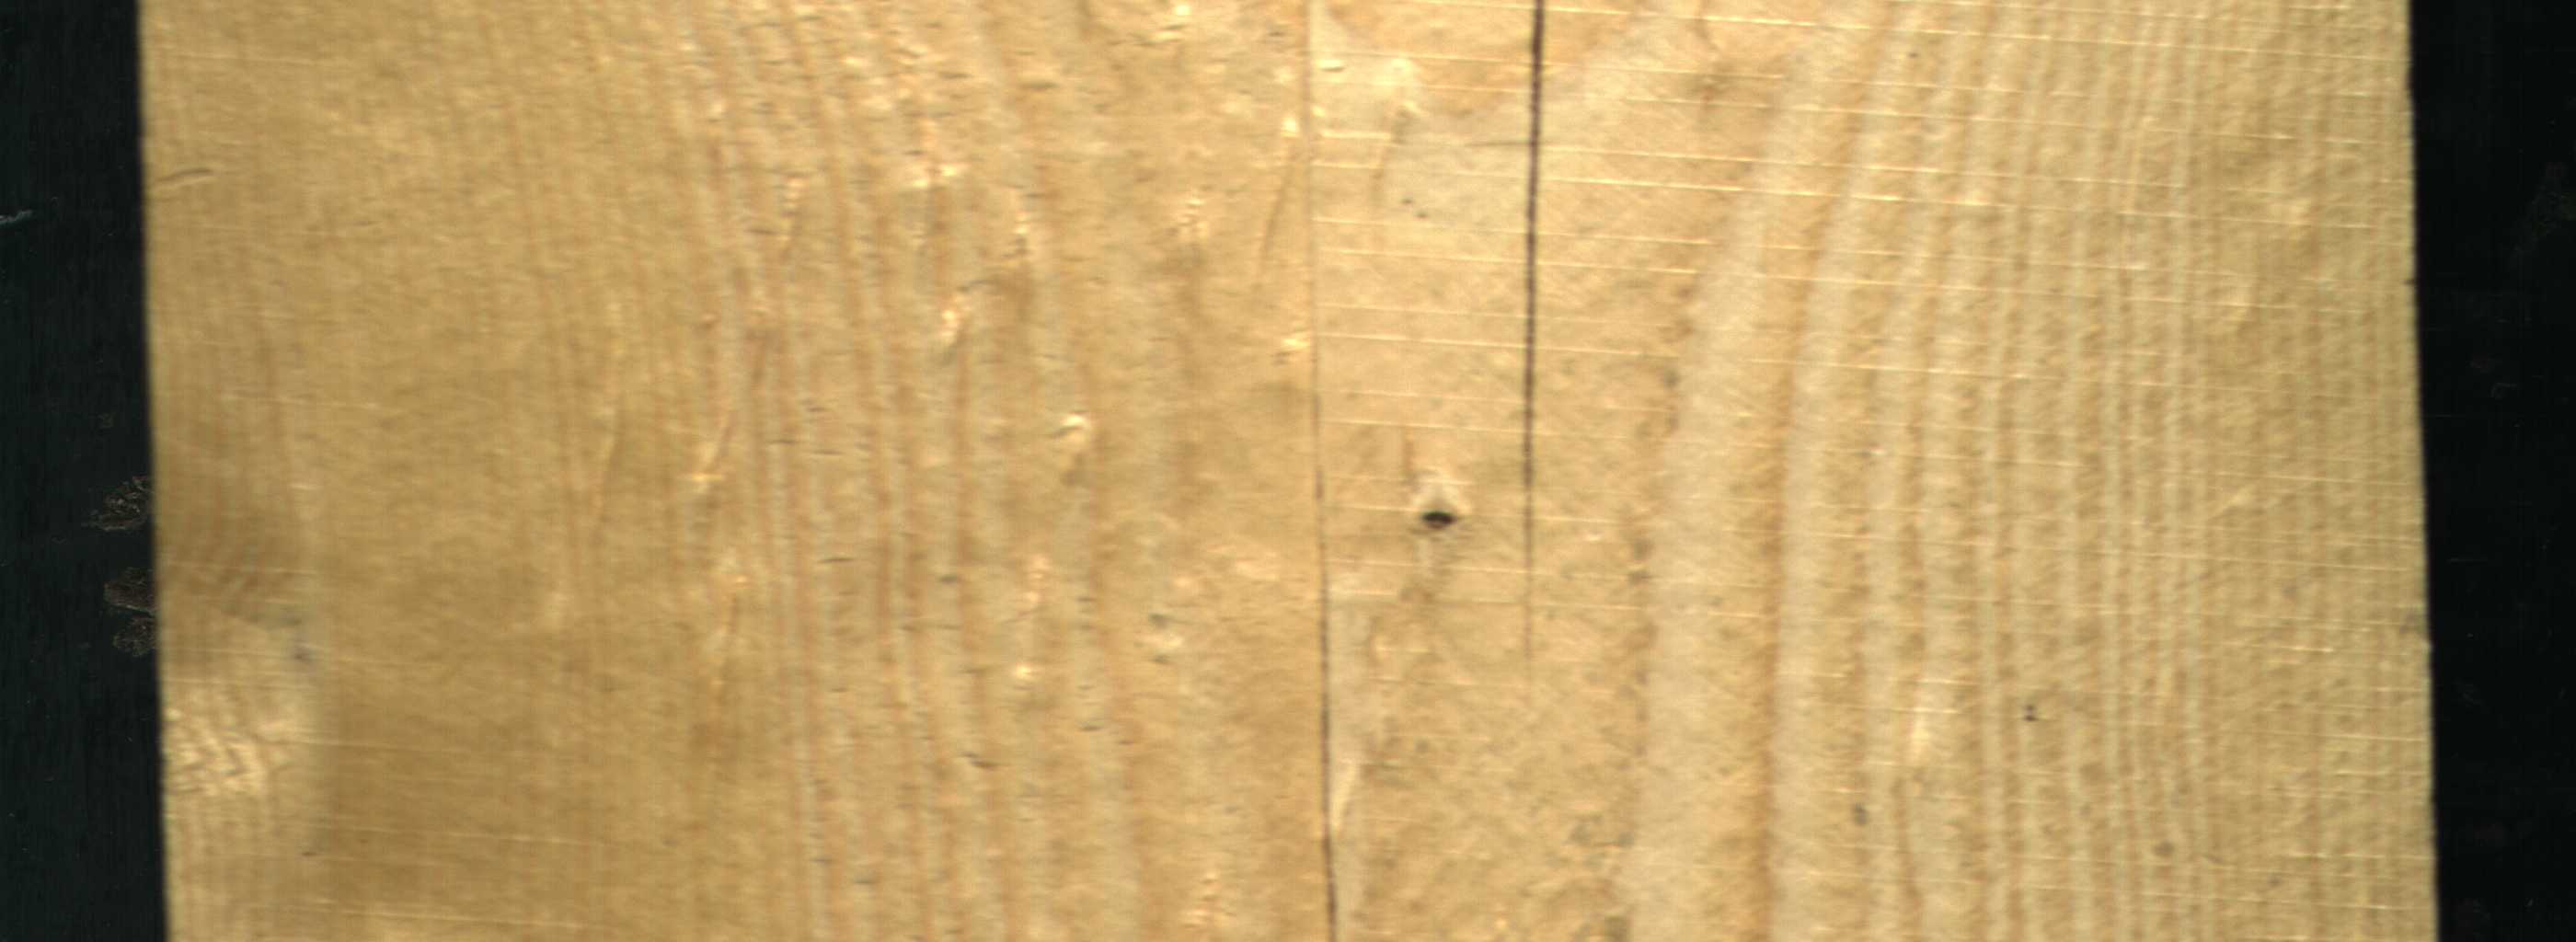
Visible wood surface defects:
Crack
Crack
Live_Knot